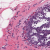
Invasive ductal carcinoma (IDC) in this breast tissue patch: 0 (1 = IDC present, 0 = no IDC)